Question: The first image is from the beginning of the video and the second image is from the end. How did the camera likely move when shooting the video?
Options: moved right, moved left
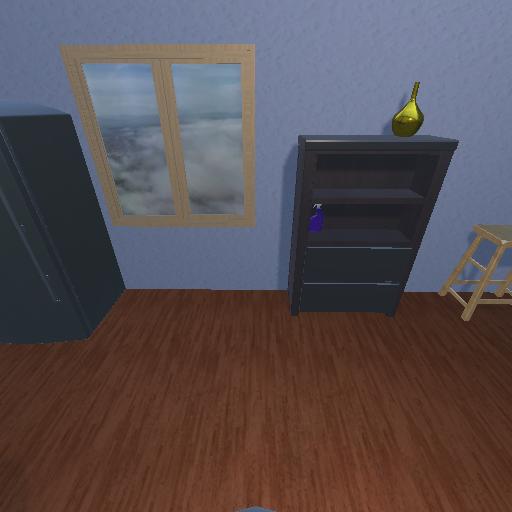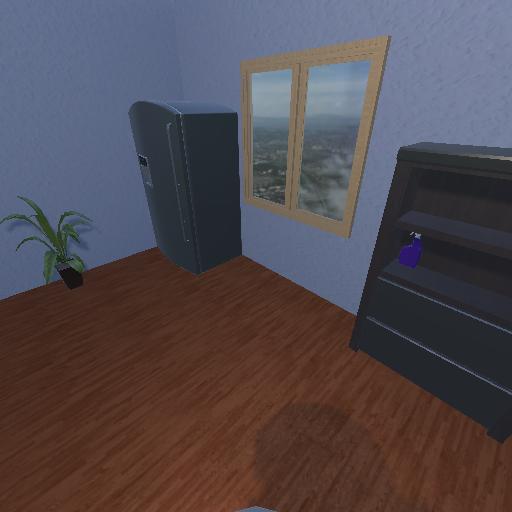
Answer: moved right